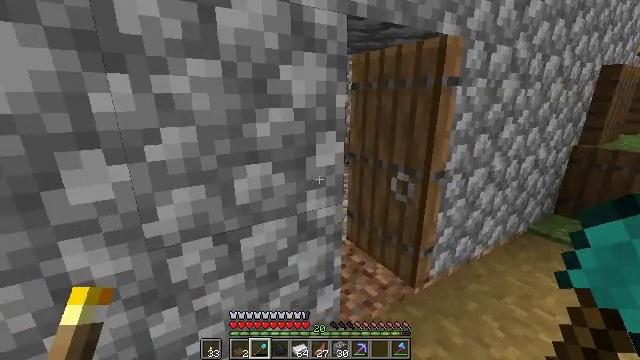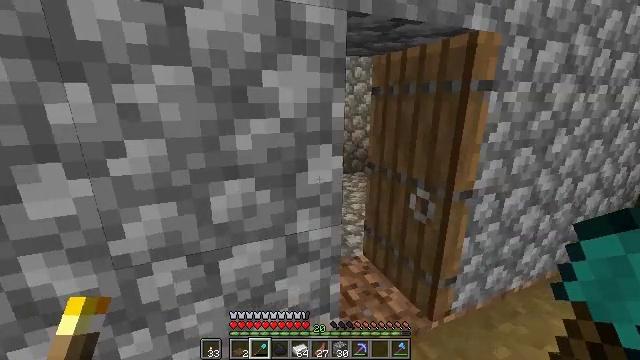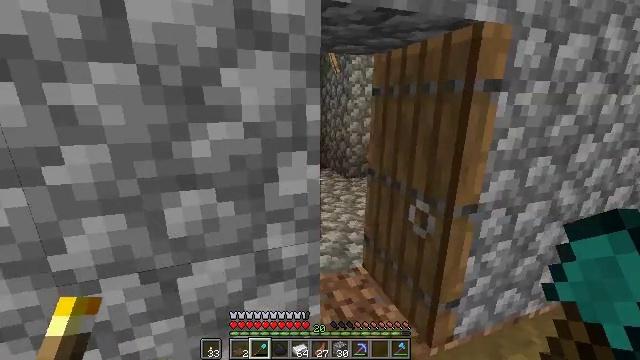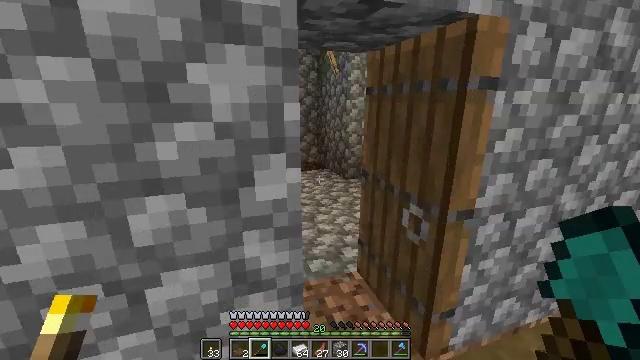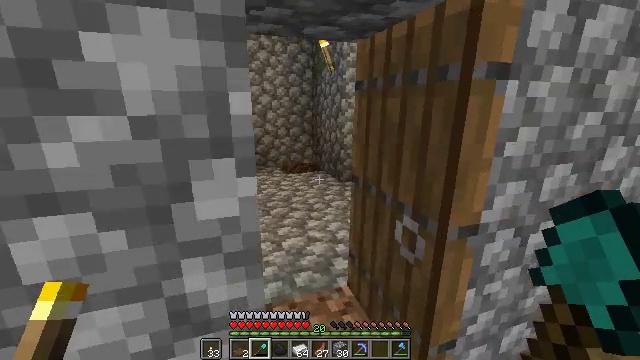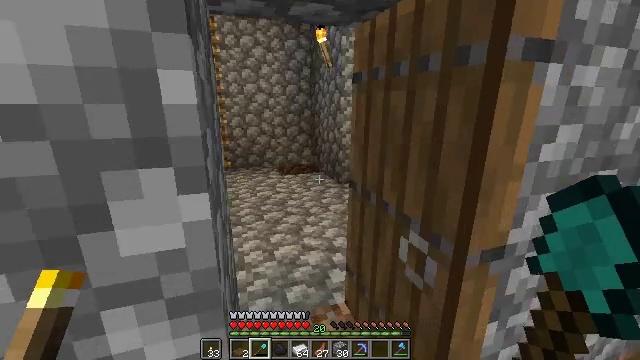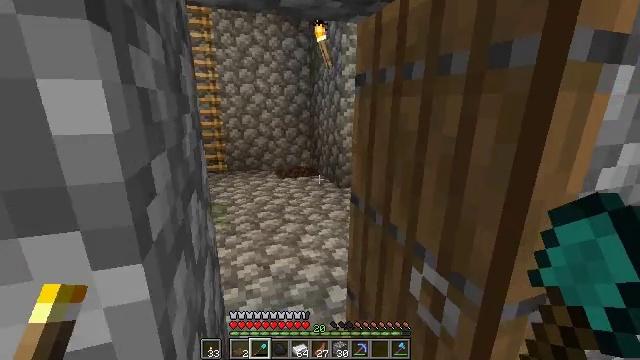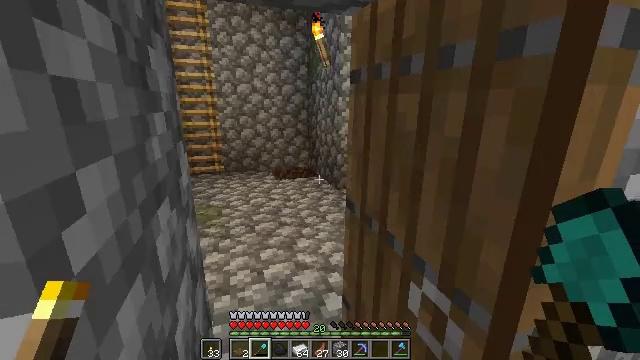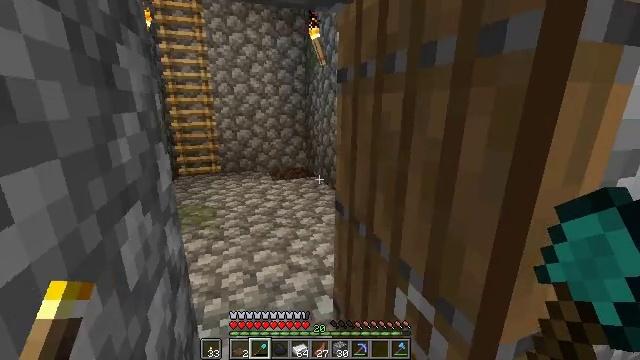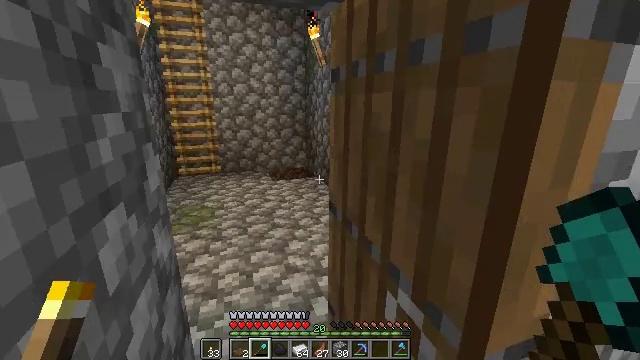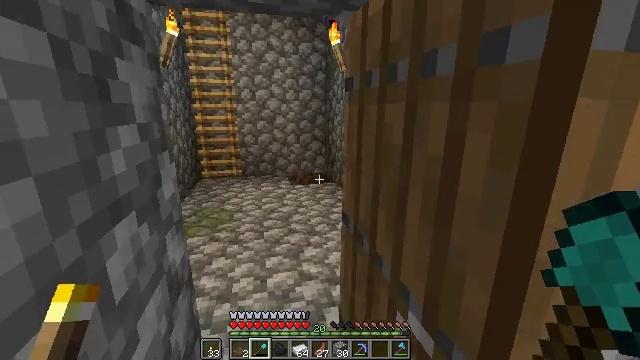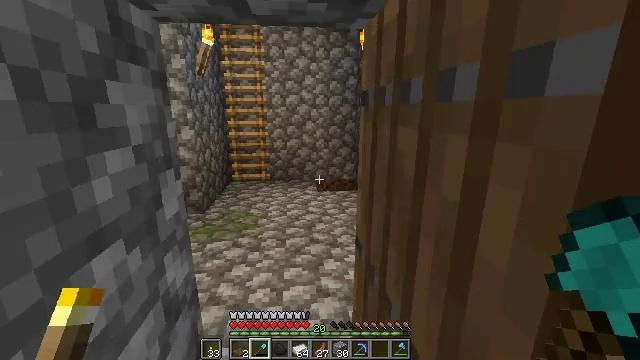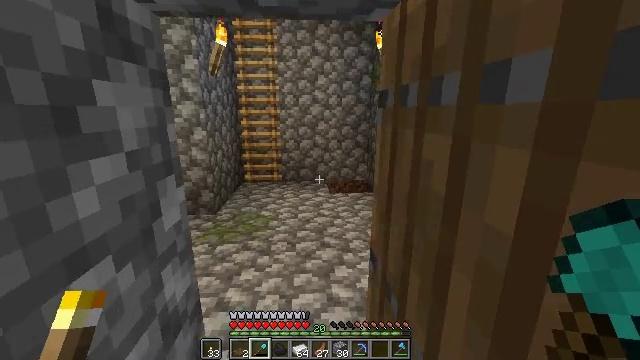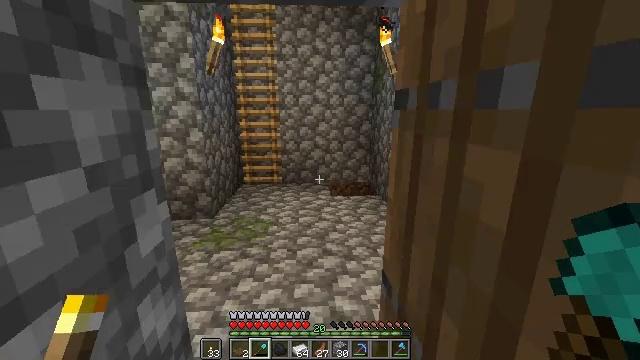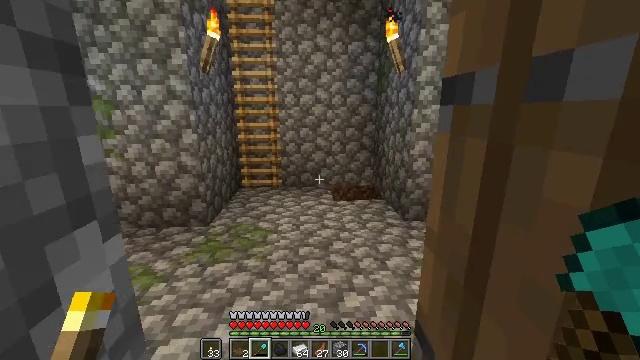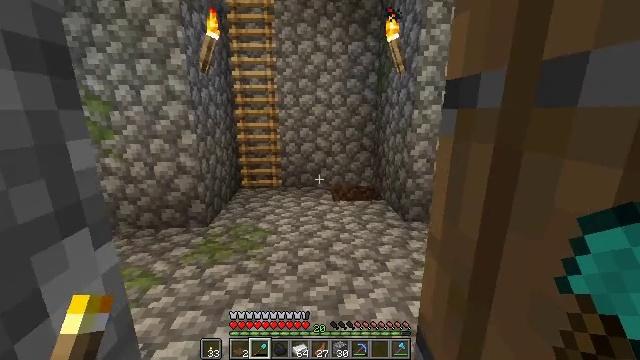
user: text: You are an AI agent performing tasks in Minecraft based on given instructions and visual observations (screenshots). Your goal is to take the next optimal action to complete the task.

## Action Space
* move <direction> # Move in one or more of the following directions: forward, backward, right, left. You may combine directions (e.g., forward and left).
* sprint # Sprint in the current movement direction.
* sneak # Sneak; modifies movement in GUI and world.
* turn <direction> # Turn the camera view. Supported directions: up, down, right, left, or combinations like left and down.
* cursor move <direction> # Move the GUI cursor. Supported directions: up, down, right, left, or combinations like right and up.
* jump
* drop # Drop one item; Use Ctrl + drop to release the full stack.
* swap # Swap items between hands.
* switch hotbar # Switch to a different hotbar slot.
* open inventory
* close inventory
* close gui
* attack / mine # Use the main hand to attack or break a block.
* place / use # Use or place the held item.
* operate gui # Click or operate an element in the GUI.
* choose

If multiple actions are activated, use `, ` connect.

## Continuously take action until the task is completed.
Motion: motion action
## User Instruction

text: Open the crafting table and craft a light gray carpet.
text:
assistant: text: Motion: move forward and move right, turn left
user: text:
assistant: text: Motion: move forward and move right, turn left
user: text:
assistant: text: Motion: move forward
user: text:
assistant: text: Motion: move forward
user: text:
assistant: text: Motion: move forward
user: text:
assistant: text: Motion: move forward
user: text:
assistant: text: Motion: move forward
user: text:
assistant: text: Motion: move forward
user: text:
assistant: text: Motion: move forward
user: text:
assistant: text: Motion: move forward and move right, turn left
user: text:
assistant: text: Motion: move forward and move right, turn left
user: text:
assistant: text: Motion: move forward, turn left
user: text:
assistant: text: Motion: move forward
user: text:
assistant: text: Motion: move forward
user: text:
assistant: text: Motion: no_op
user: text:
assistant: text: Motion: no_op
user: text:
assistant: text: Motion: no_op
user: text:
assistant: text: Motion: no_op
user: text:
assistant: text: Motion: no_op
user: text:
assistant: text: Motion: no_op
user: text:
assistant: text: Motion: no_op
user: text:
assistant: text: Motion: no_op
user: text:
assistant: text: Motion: no_op
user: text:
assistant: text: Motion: no_op
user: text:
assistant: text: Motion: no_op
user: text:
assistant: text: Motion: no_op
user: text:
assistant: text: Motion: no_op
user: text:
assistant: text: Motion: no_op
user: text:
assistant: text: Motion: no_op
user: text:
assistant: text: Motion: no_op